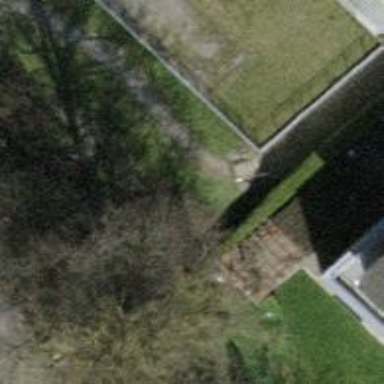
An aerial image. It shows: Concrete steps.